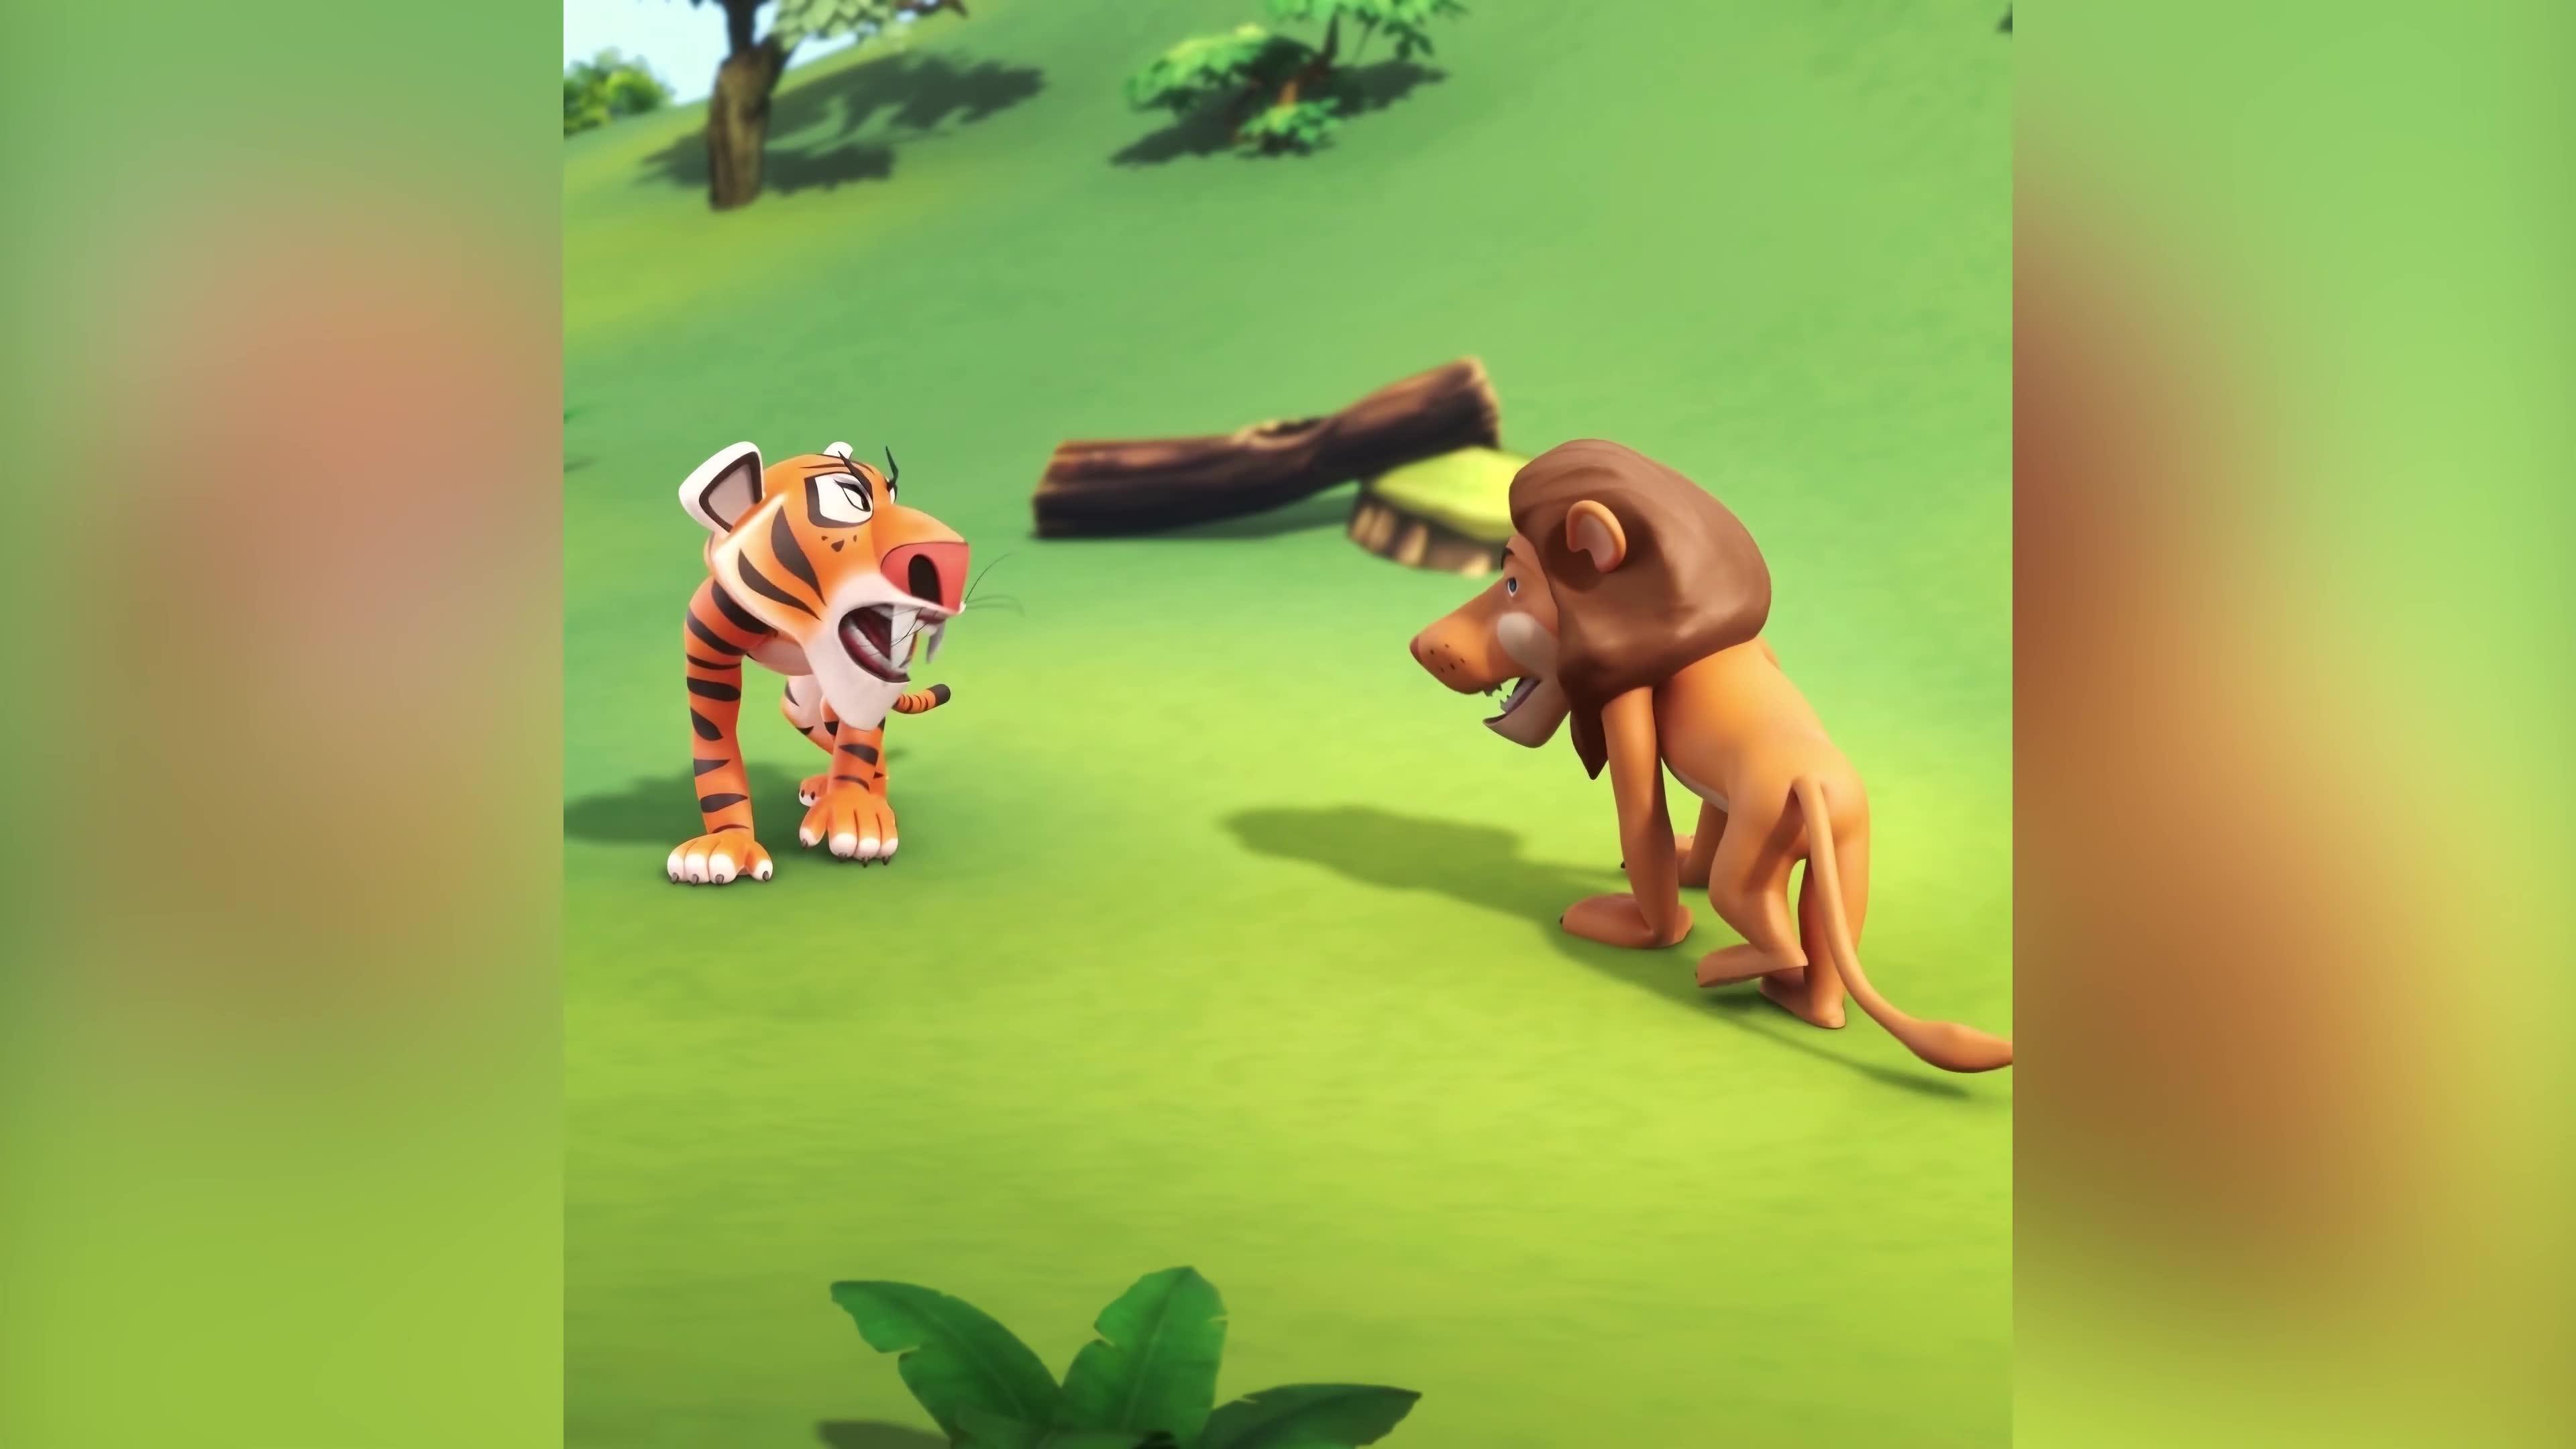
Label: nailong